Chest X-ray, PA view. Patient: 44 years old, sex F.
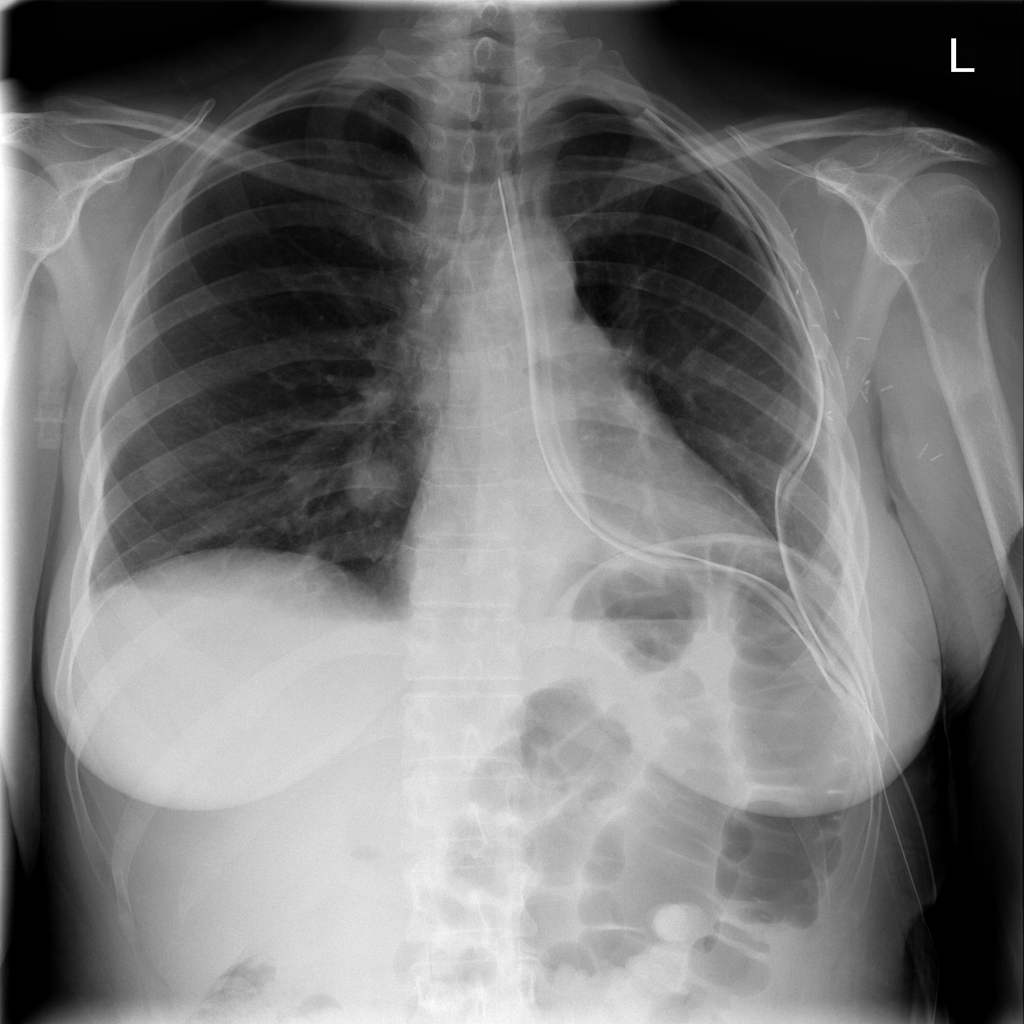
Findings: No Finding